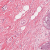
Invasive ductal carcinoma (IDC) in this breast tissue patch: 0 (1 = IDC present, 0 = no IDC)